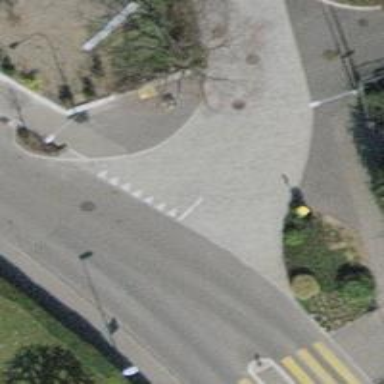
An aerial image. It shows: Road with "give way" sign.